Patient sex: M
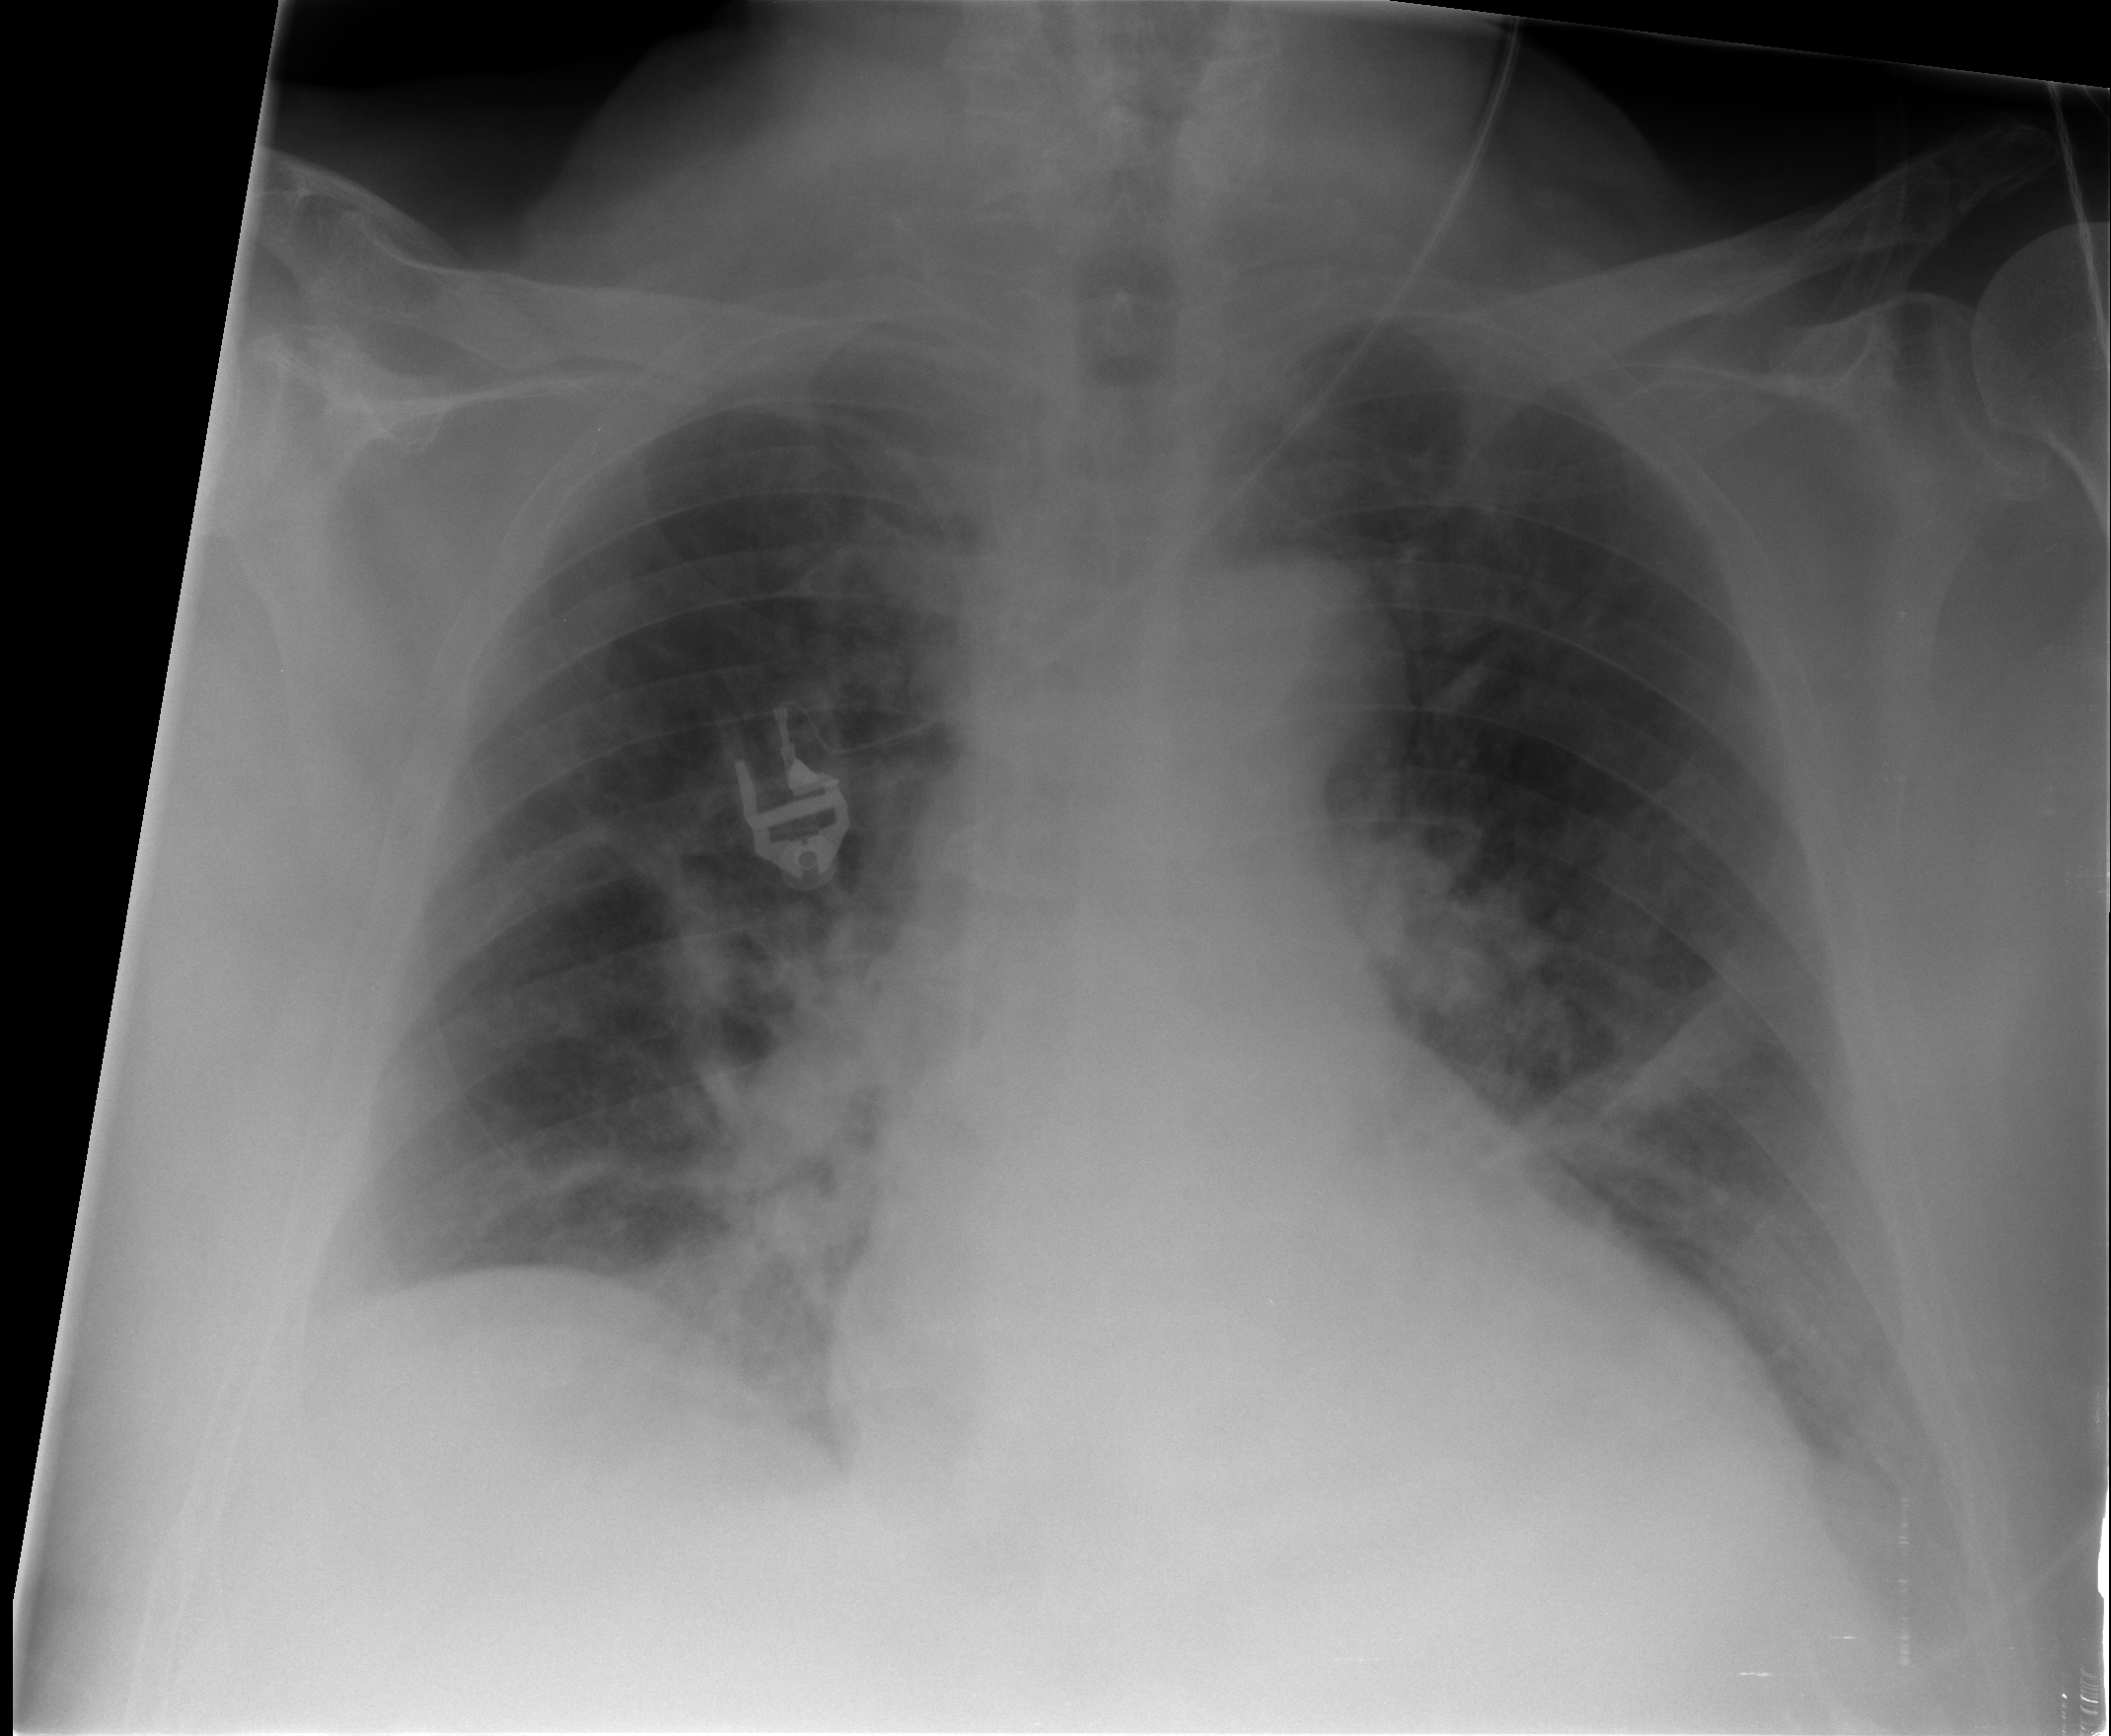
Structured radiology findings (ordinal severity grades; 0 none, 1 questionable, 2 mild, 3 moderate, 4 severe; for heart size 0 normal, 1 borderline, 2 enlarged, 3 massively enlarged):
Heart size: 2
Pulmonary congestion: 2
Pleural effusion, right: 1
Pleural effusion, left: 1
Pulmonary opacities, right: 2
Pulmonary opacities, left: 1
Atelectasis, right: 2
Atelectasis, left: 2